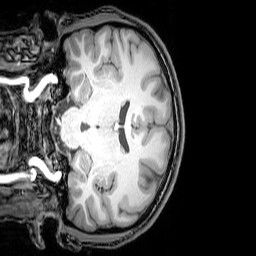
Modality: T1w
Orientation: coronal
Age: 22
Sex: male
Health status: healthy
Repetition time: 0.081 s
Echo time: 0.037 s